Question: I'm using Jpa to manipulate a mysql database;
I bind every boolean property to checkbox, so that when i check/uncheck it, the state of the property will change..
An idea how my application looks like:

The Jtable in the screen it's also binded to a 'java.util.list< Eleve >', so updates are synchronized between Jtable and list(observable).
This is basically my Eleve entity:
'''
public class Eleve implements Serializable {
...
@Basic(optional = false)
@Column(name = "si", nullable = false)
private boolean si;
@Basic(optional = false)
@Column(name = "ci", nullable = false)
private boolean ci;
@Basic(optional = false)
@Column(name = "pi", nullable = false)
private boolean pi;
@Basic(optional = false)
@Column(name = "gi", nullable = false)
private boolean gi;
...
'''
My problem is after checking some check-boxes, persisting and then committing a transaction(update) the new state isn't updated in the Database without showing any error message..
I made a test as suggested by @ wrschneider99, the strange problem is the property is successfully set to True.. So there is no memory problem..
I'll try to change the database to H2 and try to reproduce this bug...
Any suggestion?
Cheers.
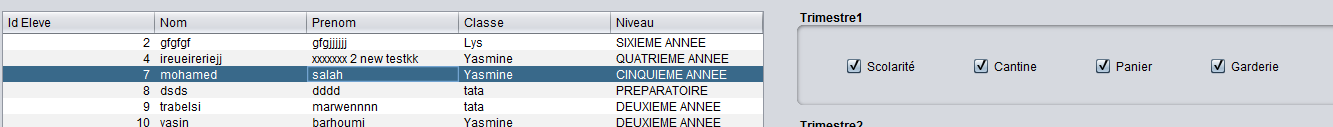
Answer: I found the problem, i'm using two different EntityManger, let's says, 'em1' and 'em2'.
What i made in my code is retrieving all entities from Database using em1(at the startup of application), and then when i make a filter(looking for a sub list of Eleve) i'm using the , so that when I check some check-boxes the 'boolean' property changes in the memory but 'em1' don't know about this change.
'''
java.util.Collection<Eleve> data = ejc.findEleveByNiveauClasseNomPrenom(niv, classe, nom, prenom);
'''
So I passed 'em1' in the parameter of my function:
'''
java.util.Collection<Eleve> data = ejc.findEleveByNiveauClasseNomPrenom(niv, classe, nom, prenom,em1);
'''
And now it's working fine.